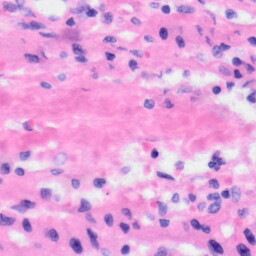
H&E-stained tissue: Liver